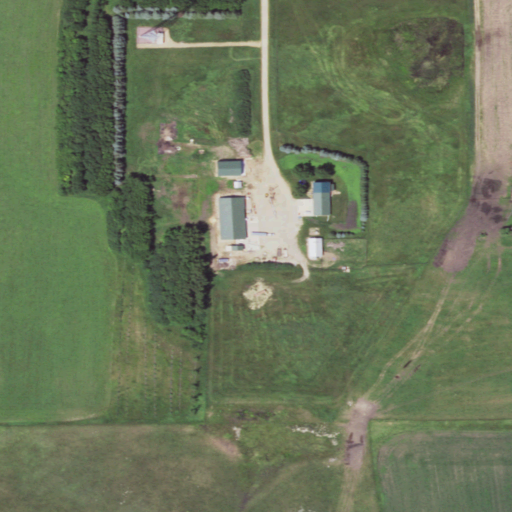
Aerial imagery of mountain in Minnesota named Stony Point containing grassland, cultivated crops, low intensity development, medium intensity development, and open development